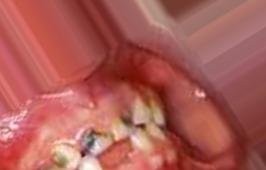
Condition: Caries